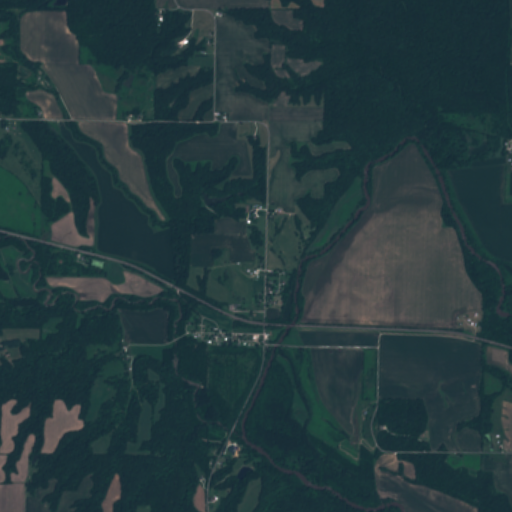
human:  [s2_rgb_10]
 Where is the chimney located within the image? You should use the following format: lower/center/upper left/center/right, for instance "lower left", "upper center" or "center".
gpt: The chimney is located in the center left of the image.
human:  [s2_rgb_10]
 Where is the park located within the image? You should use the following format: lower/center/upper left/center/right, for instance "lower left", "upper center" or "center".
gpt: There is no park in the image.